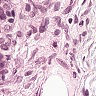
Metastatic tissue present: yes